Interaction volume radius: 5 \u00c5
Interaction volume height: 15 \u00c5
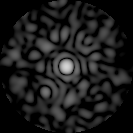
Disorder parameter: 0.8988